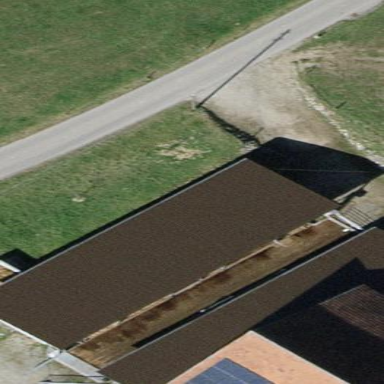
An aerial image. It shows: View of roof of building.